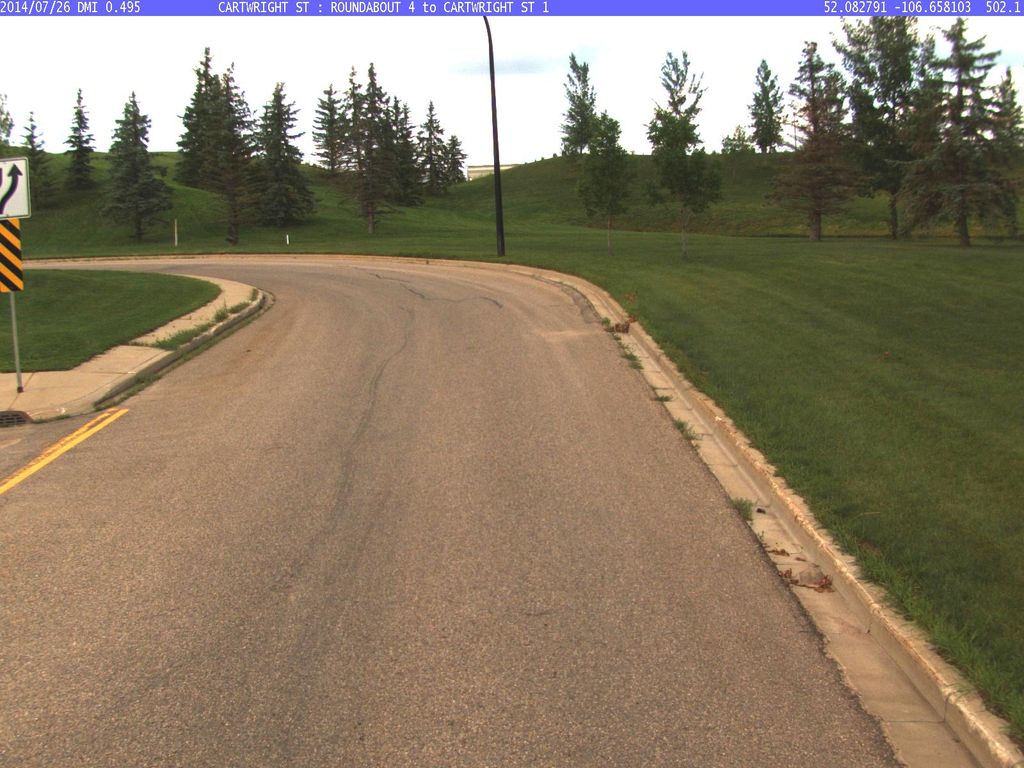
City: saskatoon